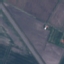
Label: Highway